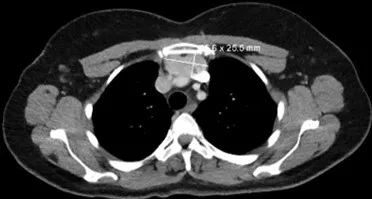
Thoracic CT scan demonstrating a thymic mass.
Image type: radiology (ct)